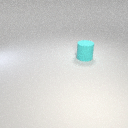
large cyan rubber cylinder